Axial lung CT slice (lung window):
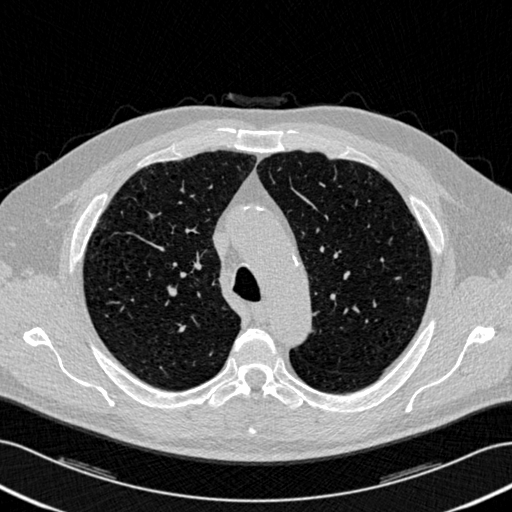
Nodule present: no